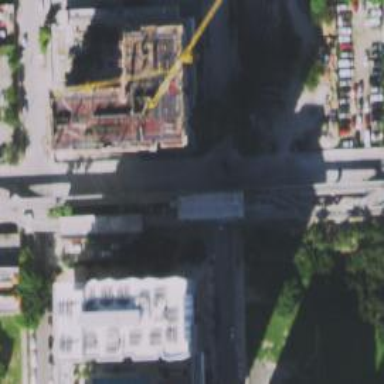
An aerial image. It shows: Monorail railway tunnel with electrified rail passing through building passage.